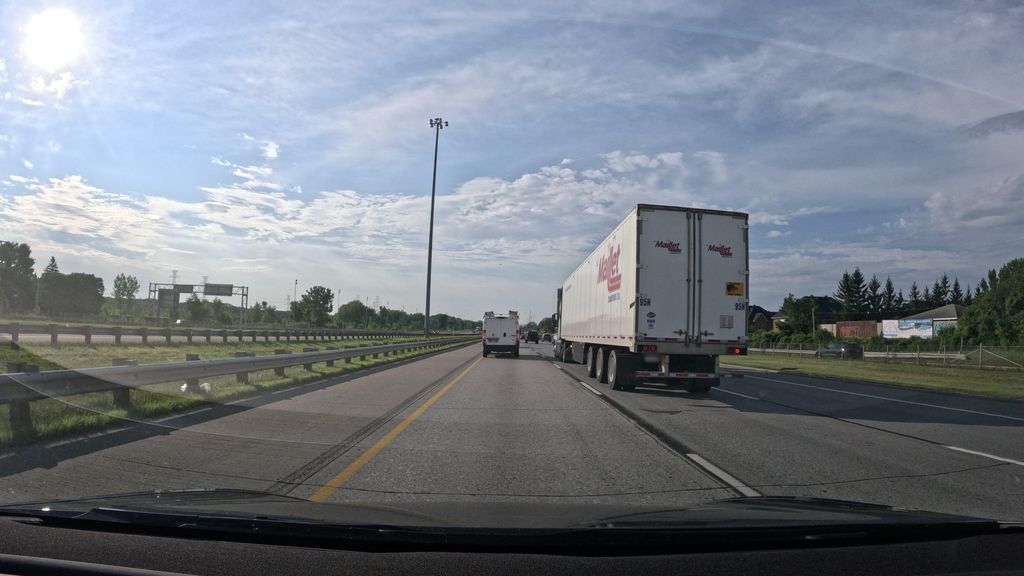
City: montreal